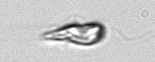
Label: Euglena